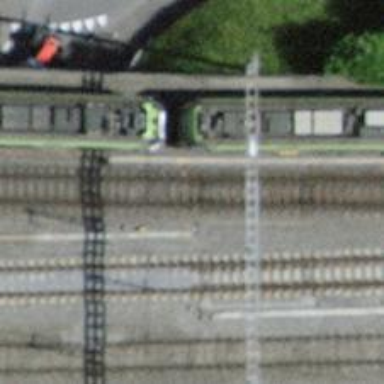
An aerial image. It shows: Single-track railway with electrified contact lines.